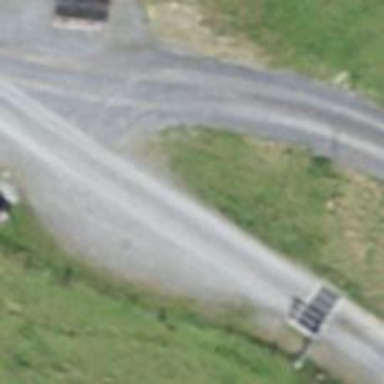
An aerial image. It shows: Guidepost providing information.